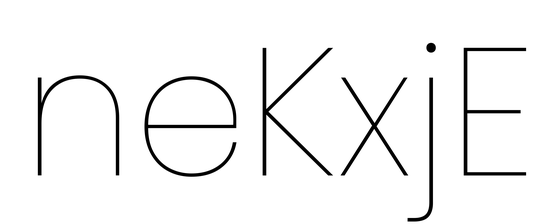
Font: Poppins-Thin